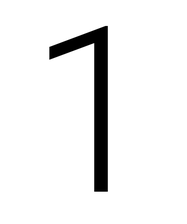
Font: Roboto_Light